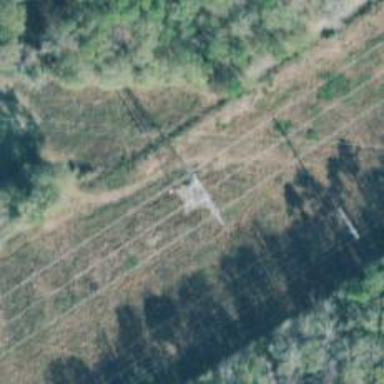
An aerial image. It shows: Lattice structure tower used for power transmission.